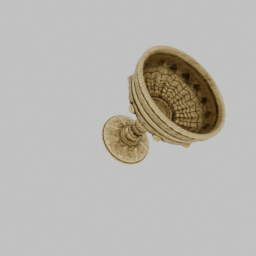
Label: decoration